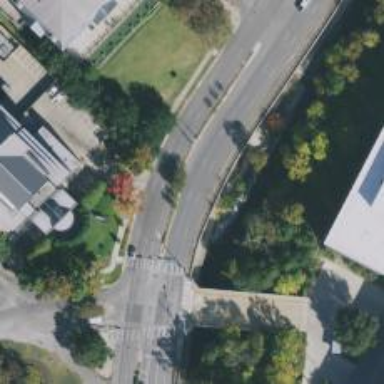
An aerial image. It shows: Secondary road with asphalt surface and separate sidewalk.